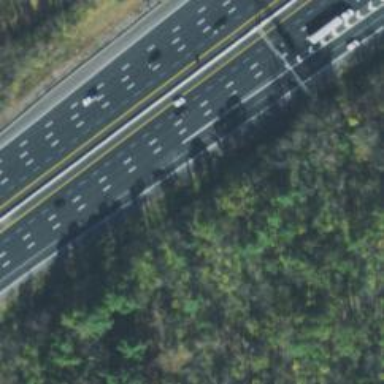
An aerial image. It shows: Motorway.